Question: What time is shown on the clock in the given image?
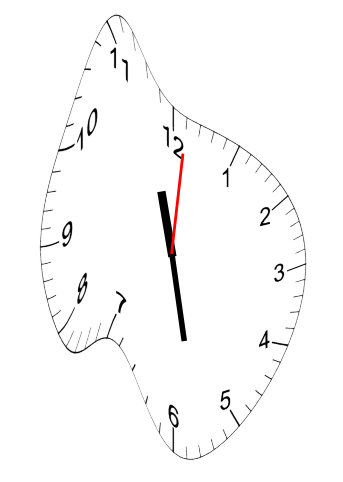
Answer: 11:28:01